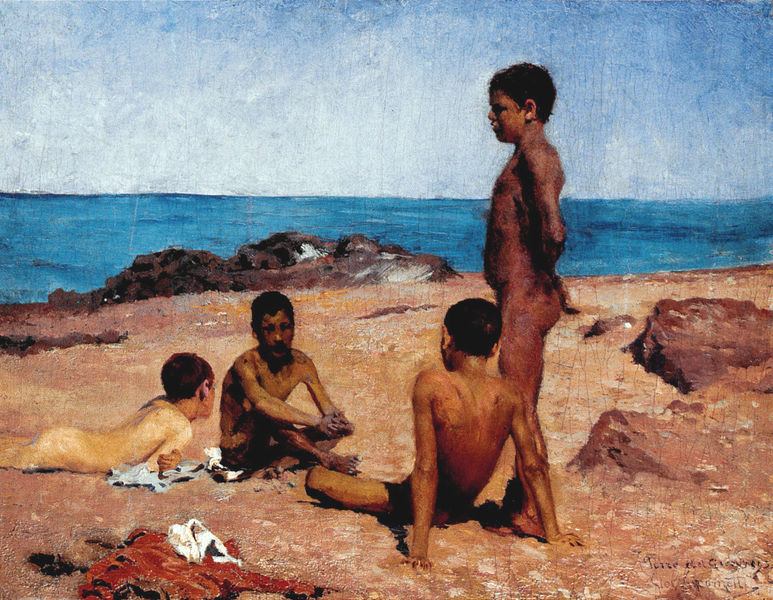
Titel: Knaben am Strand von Torre del Greco
Künstler: Giovanni Giacometti
Standort: Chur
Institution: Bündner Kunstmuseum
Schlagwörter: akt, blau, felsen, himmel, meer, nackt, wasser, see, ufer, schwarz, weiss, rot, malerei, kleidung, stein, horizont, wind, sonne, kinder, strand, jungen, knaben, junge, niger